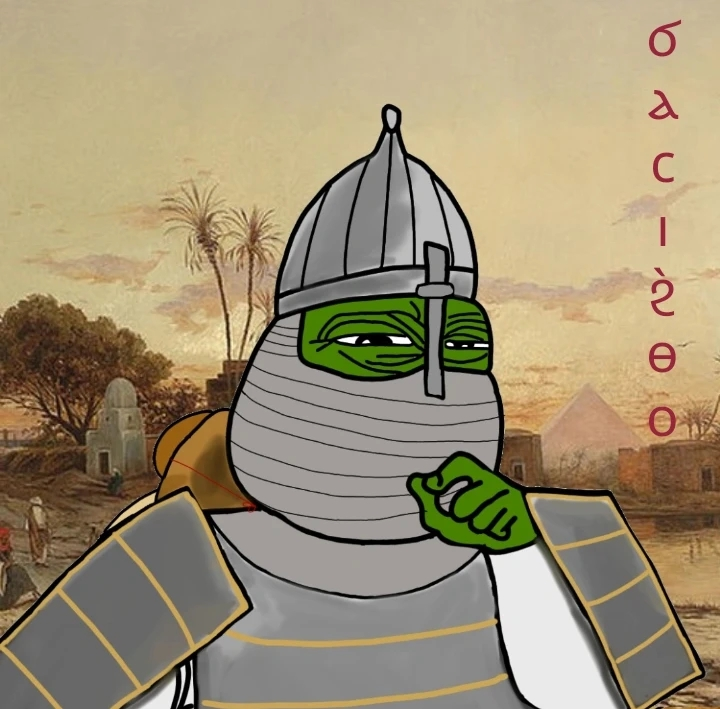
Label: 5_Pepe